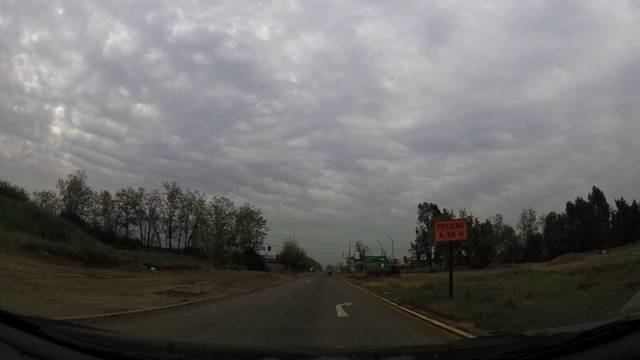
Region: Chile
Coordinates: -33.216, -70.67